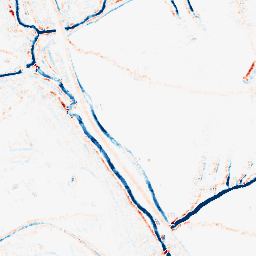
Category: morphological
Decomposition family: morphological_rect
Decomposition parameters: operation: average
width: 5
height: 5
Upsampling method: bicubic_3x
Upsampling parameters: scale: 3
Upsampling scale: 3